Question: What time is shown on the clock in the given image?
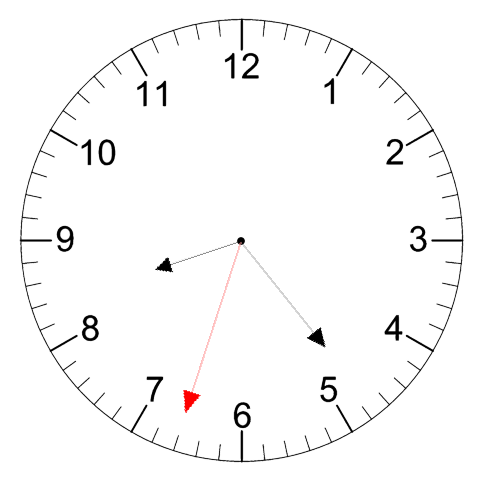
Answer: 08:23:33